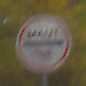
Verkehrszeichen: MautflichtigeStrecke
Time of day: Midday
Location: Outdoor (Nature)
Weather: Overcast
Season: NotSpecified
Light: Natural